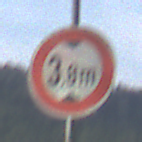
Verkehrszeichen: TatsaechlicheHoehe
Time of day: SunriseSunset
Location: Outdoor (Nature)
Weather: PartlyCloudy
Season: NotSpecified
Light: Natural